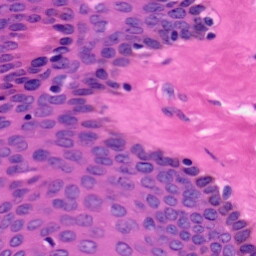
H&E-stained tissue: Skin